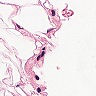
Metastatic tissue present: no